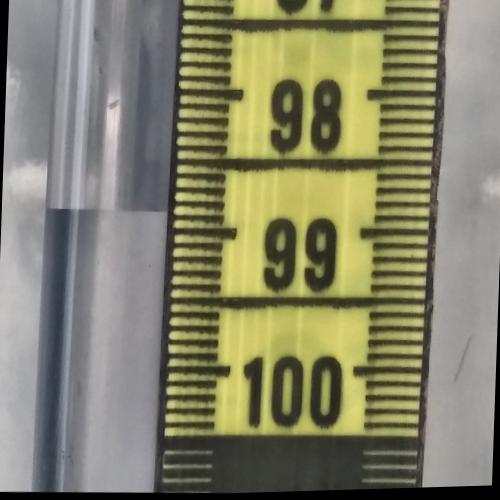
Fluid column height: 98.9 cm